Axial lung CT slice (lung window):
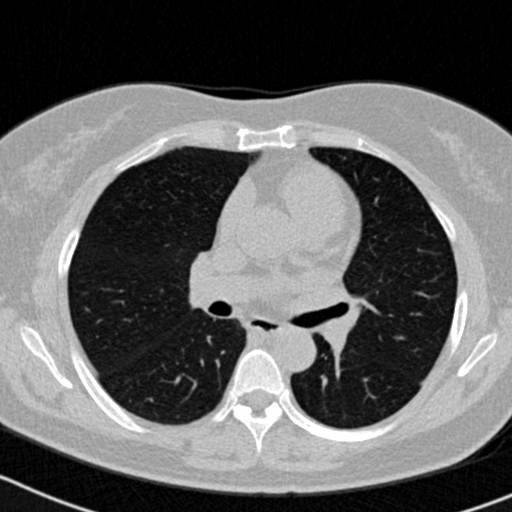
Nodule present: no